Question: I'm working on a predicitive parser for COCOL/R
Here's the part of the grammar that I'm trying to parse right now:

The squared bracket mean 1 or none
The curly braces mean 0 or more.
'''
public void Cocol( ){
lookahead = in.next();
if(lookahead.equals("COMPILER")){
match("COMPILER");
match("ident");
ScannerSpecification();
match("END");
match("ident");
match(".");
}
else{
System.out.println("SYNTAX ERROR:
COMPILER expected, Found: "+lookahead);
try {
ArrayList<Integer> line = findLineOf(lookahead);
System.out.println("Line: "+line);
} catch (Exception ex) {
Logger.getLogger(ScannerCocol.class.getName()).log(Level.SEVERE, null, ex);
}
}
}
public void ScannerSpecification(){
// 1 o mas veces "CHARACTERS" { SetDecl }
if(lookahead.equals("CHARACTERS")){
match("CHARACTERS");
// 0 or More SETDecl
}
if (lookahead.equals("KEYWORDS")){
//PENDING....
}
if( WhiteSpaceDecl()){
//PENDING....
}
boolean res=match(".");
if(res==false){
System.out.println("SYNTAX ERROR:
"." expected, Found: "+lookahead);
//Encontrando linea
try {
ArrayList<Integer> line = findLineOf(lookahead);
System.out.println("Line: "+line);
} catch (Exception ex) {
Logger.getLogger(ScannerCocol.class.getName()).log(Level.SEVERE, null, ex);
}
}
}
public boolean match(String terminal){
boolean result;
if(terminal.equals("number")){
result = automataNumber.simularAFN(lookahead, automataNumber.inicial, conjuntoSimbolos);
return result;
}
else if(terminal.equals("ident")){
result = automataident.simularAFN(lookahead,automataident.inicial,conjuntoSimbolos);
return result;
}
else if(terminal.equals("string")){
result = automataString.simularAFN(lookahead,automataString.inicial,conjuntoSimbolos);
return result;
}
else if(terminal.equals("char")){
result = automataChar.simularAFN(lookahead,automataChar.inicial,conjuntoSimbolos);
return result;
}
else{
if(this.lookahead.equals(terminal)){
lookahead= in.next();
return true;
}
else{
System.out.println("Error: Se esperaba: "+terminal);
return false;
}
}
'''
The problem I'm facing is on the cases where I have to search for 0 or more derivations of a production (For instance on the SetDecl ) . I know I have to keep trying to match the productions until I can't match one, but I don't know how to discern when I have to report an error from when I just have to continue reading the input.
Can anyone give me some ideas ?
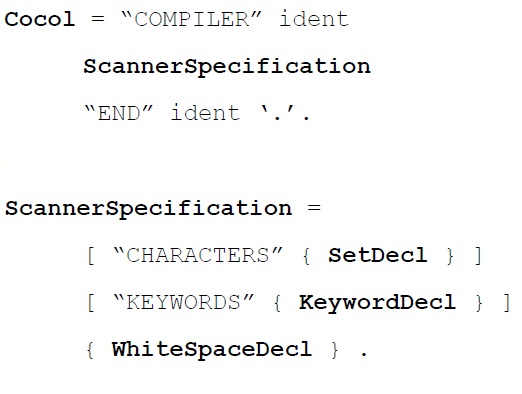
Answer: One simple model for a predictive parser is that each function corresponding to a production returns a boolean value (success or failure). Then a rule which includes a "zero or more" expansion can be written, for example:
'''
if(lookahead.equals("CHARACTERS")){
match("CHARACTERS");
while (SetDecl()) ;
return true;
}
/* ... */
'''
By the way, it's actually handy to define an operator which consumes the lookahead string:
'''
if(lookahead.matches("CHARACTERS")){
while (SetDecl()) ;
return true;
}
/* ... */
'''
Where 'lookahead.matches(s)' is basically 'if(lookahead.equals(s){match(s); return true;}else{return false;}'
The general rule for any production function is this:
1) If the first object in the rule (token or non-terminal) cannot be matched, leave the input untouched and return false.
2) If any other object in the rule cannot be matched, emit an error and try to recover.